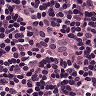
Metastatic tissue present: no